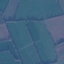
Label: Pasture